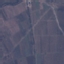
Land use / land cover: PermanentCrop